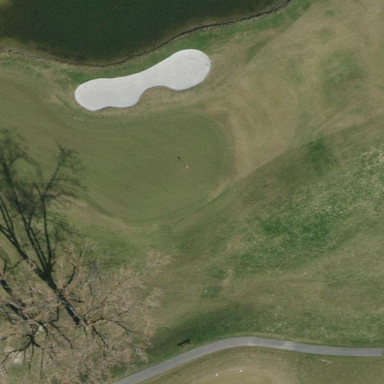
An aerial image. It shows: Picturesque green golfing area with grass land use.